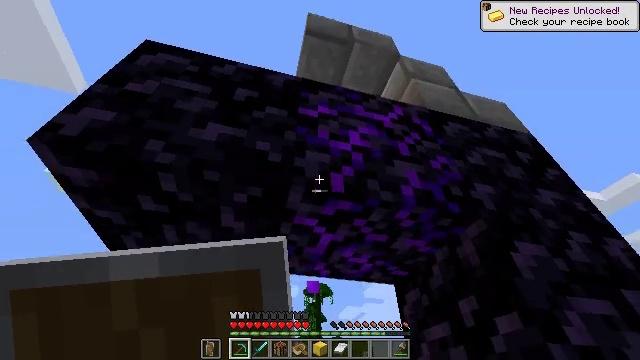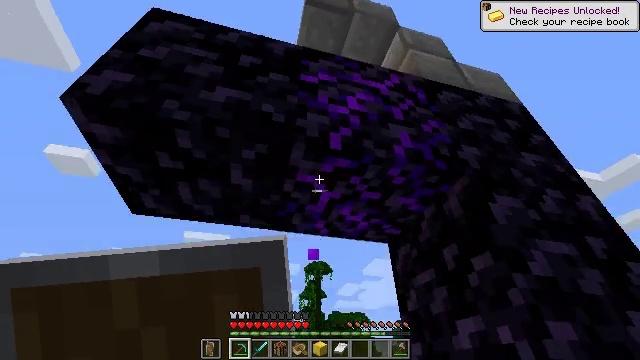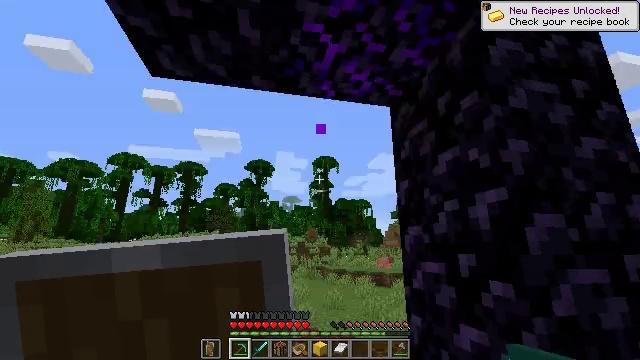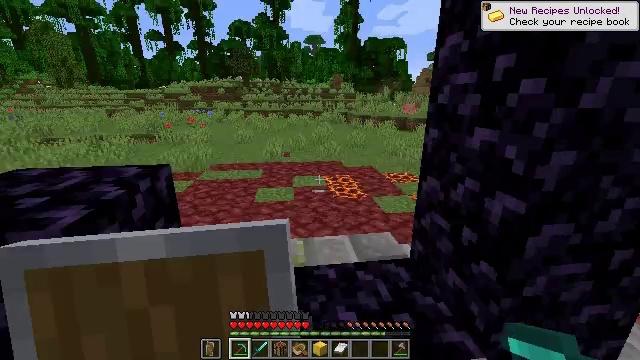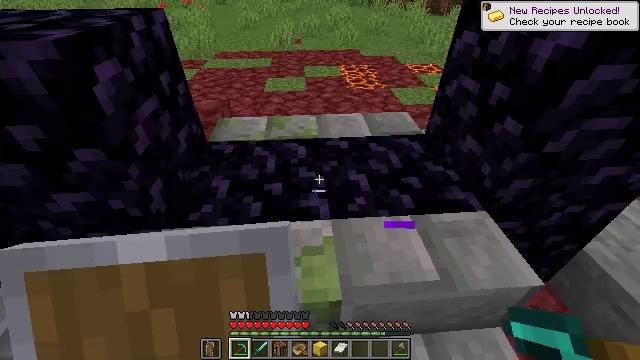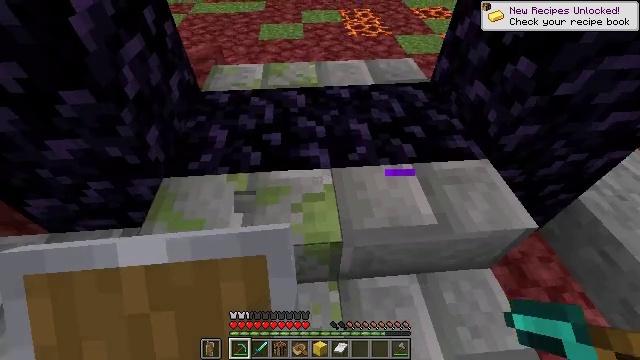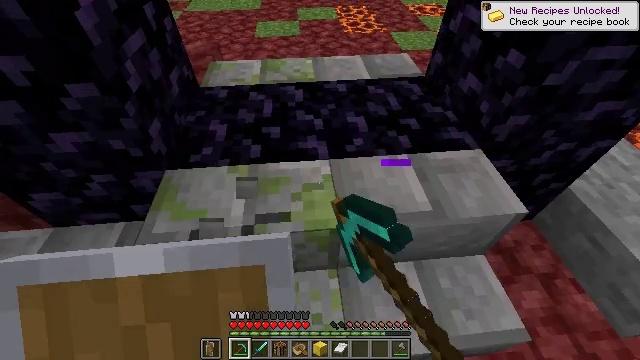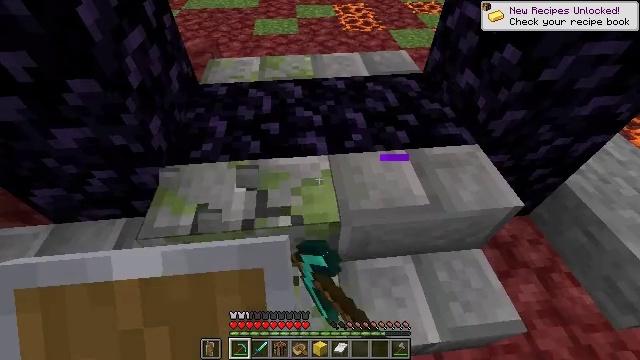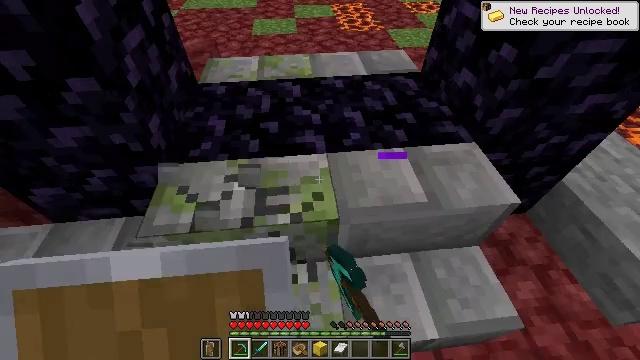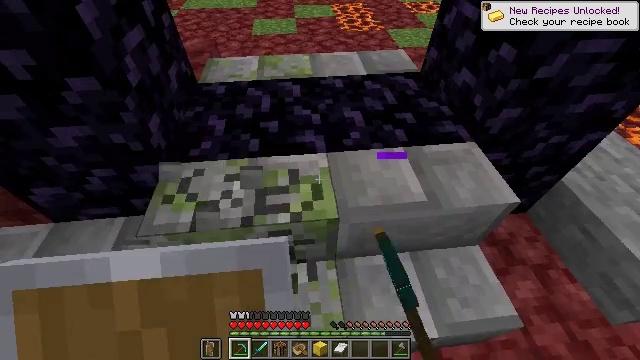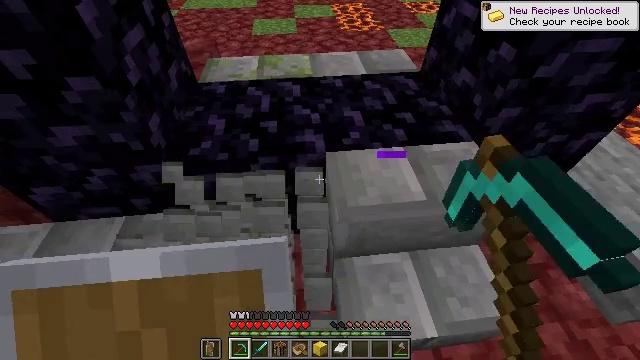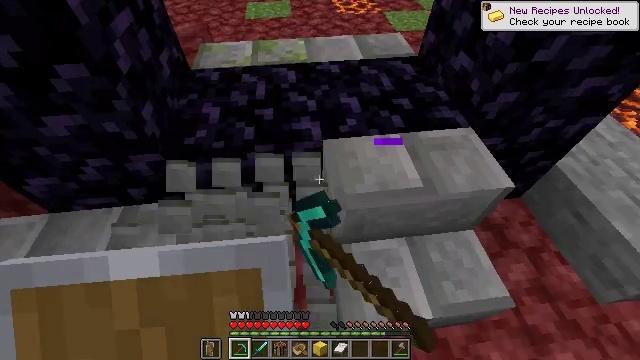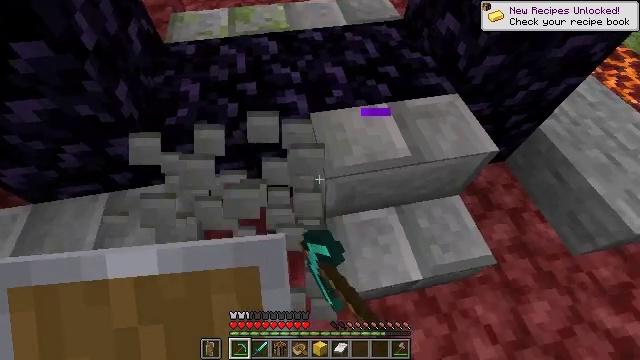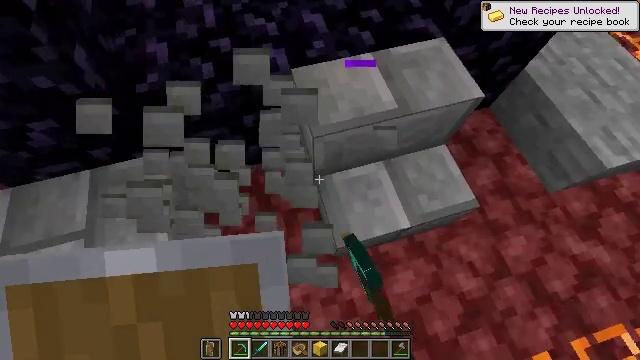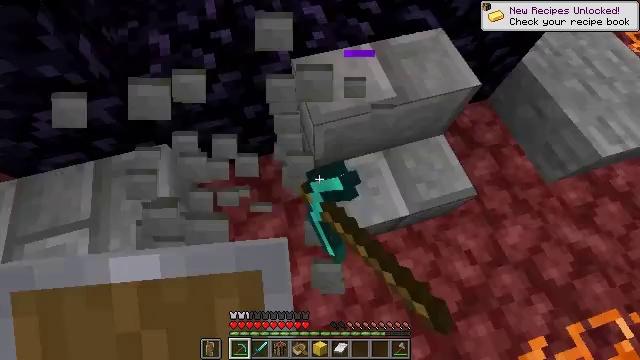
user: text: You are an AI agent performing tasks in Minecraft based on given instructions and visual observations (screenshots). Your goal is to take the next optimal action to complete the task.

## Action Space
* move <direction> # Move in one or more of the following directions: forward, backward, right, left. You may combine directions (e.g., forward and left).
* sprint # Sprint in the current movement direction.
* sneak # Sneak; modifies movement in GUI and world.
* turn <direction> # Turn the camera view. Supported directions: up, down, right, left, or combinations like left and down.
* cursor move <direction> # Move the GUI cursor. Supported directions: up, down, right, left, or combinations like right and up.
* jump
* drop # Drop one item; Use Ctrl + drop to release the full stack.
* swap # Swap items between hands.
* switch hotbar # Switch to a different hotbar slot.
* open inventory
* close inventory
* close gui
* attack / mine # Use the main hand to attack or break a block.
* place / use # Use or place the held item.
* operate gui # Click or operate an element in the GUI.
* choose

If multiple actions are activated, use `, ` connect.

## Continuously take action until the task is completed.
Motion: motion action
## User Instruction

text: Collect the mossy stone brick stairs into your inventory.
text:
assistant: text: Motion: move back, turn down
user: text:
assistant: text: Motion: move back, turn left and down
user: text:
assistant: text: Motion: move back, turn left and down
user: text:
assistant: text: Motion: turn left and down
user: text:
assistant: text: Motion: turn down, attack / mine
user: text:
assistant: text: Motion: attack / mine
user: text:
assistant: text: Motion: attack / mine
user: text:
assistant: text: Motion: attack / mine
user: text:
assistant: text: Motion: attack / mine
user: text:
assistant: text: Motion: attack / mine
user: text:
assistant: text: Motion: turn down, attack / mine
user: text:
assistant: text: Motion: turn right and down, attack / mine
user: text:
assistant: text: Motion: turn right and down, attack / mine
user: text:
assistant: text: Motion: move back, attack / mine
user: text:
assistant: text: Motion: attack / mine